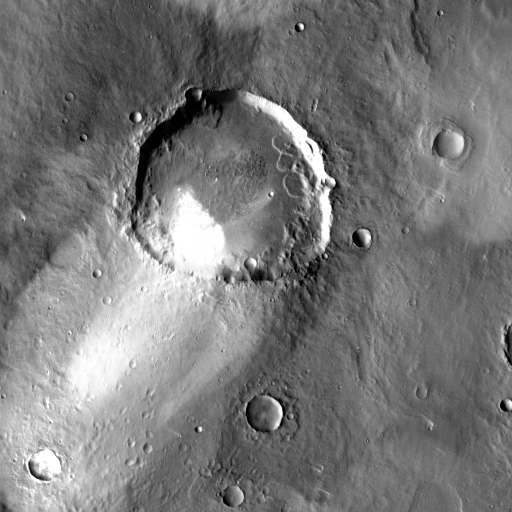
Crater classes present: Background, Other, Buried, Secondary